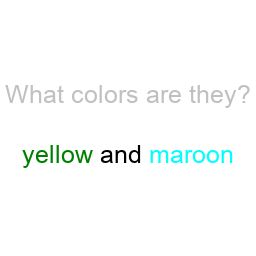
Color: green, cyan
Color name shown: yellow, maroon
Background color: white
Question text color: silver